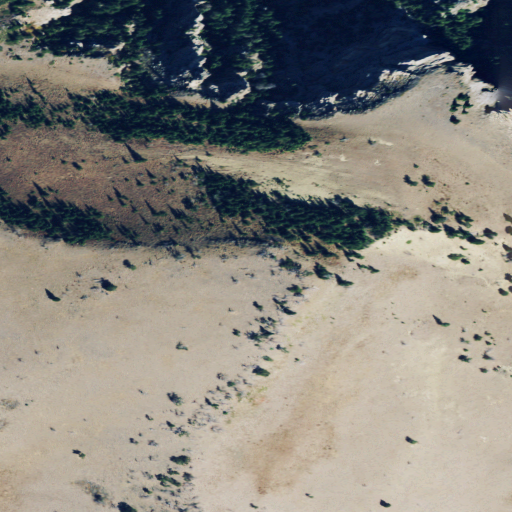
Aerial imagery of mountain in Montana named McCarty Hill containing evergreen forest, grassland, and shrub